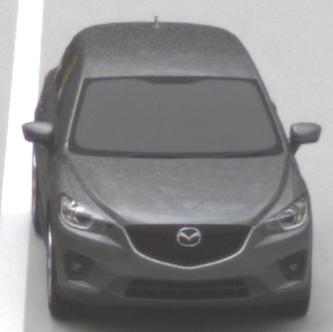
Make: Mazda
Model: CX-5 2.0 SKYACTIV-G 160
Detailed model: CX-5 (GH)
Model produced from: 2012/04
Model produced until: 2015/02
Doors: 5
Color: gray
Road condition: dry road
Daytime: morning or afternoon
Contrast: low contrast